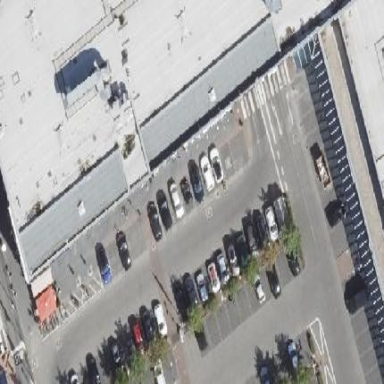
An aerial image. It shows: Parking space.